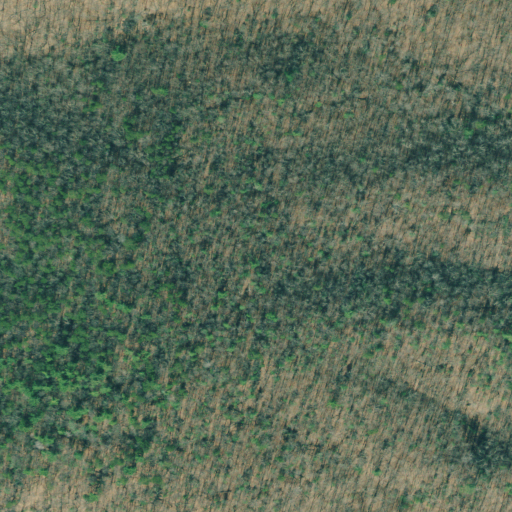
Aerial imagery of gap in Georgia named High Gap containing deciduous forest and mixed forest